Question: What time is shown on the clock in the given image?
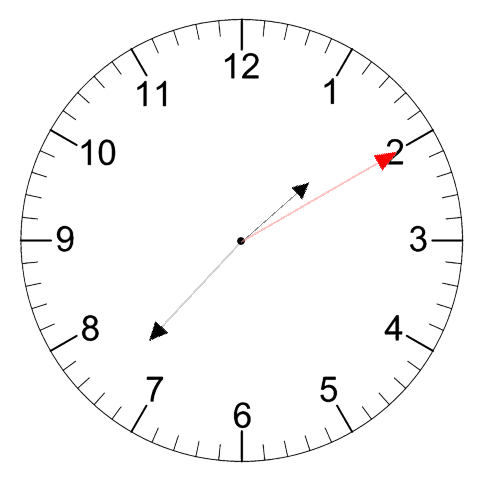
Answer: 01:37:10